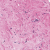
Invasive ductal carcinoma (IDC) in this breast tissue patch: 0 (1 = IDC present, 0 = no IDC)